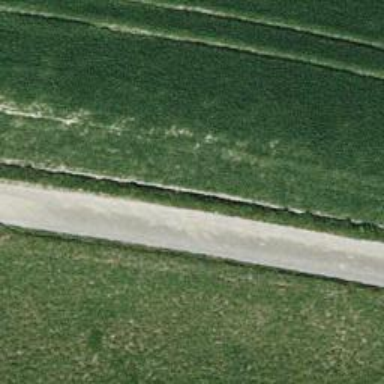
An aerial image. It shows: Track with grade1 tracktype.